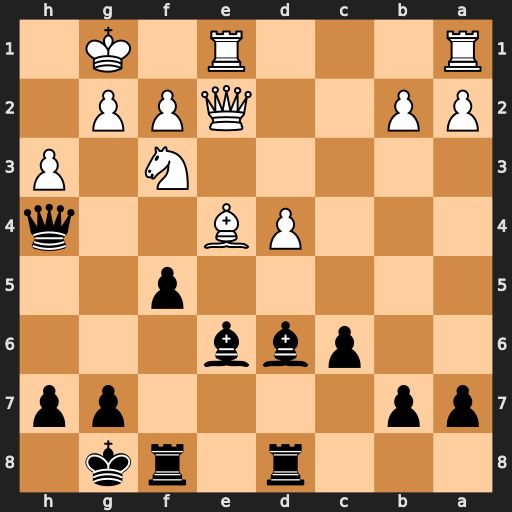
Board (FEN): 3r1rk1/pp4pp/2pbb3/5p2/3PB2q/5N1P/PP2QPP1/R3R1K1
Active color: b
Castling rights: -
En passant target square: -
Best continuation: Qxe4 Qd1 Qd5